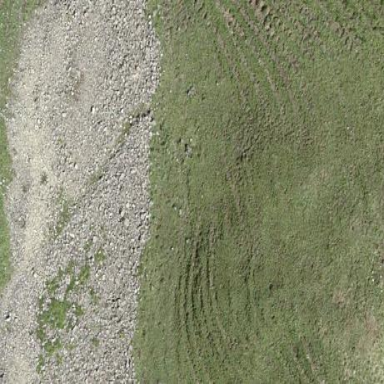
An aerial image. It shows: Natural scree.